Question: Count the number of objects in the diagram.
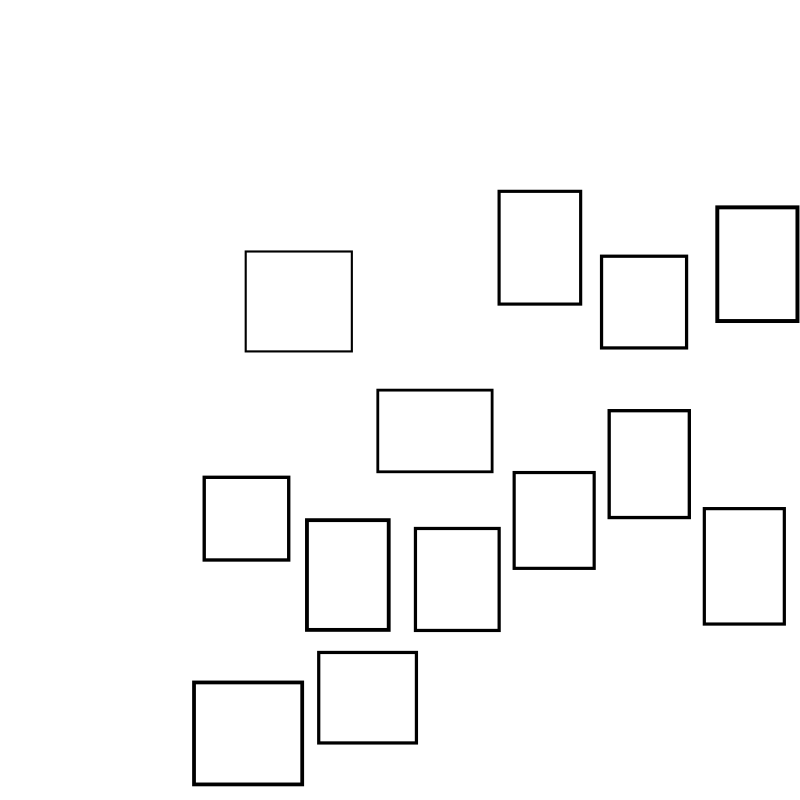
Answer: 13